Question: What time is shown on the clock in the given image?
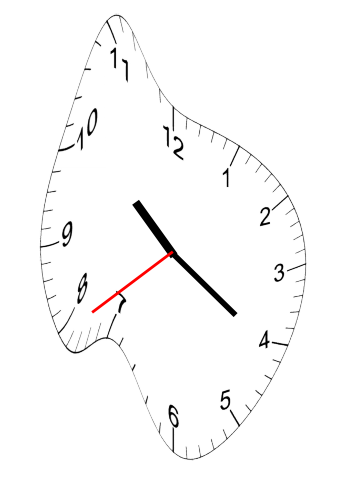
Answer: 10:20:39